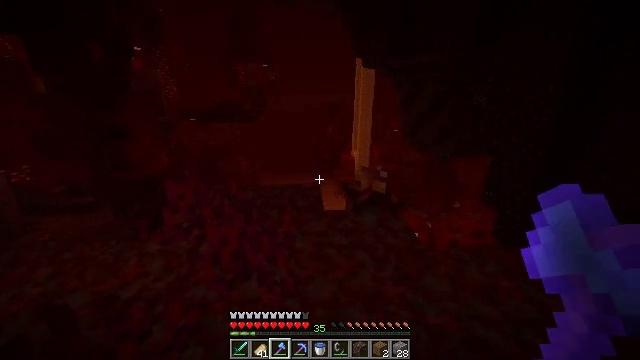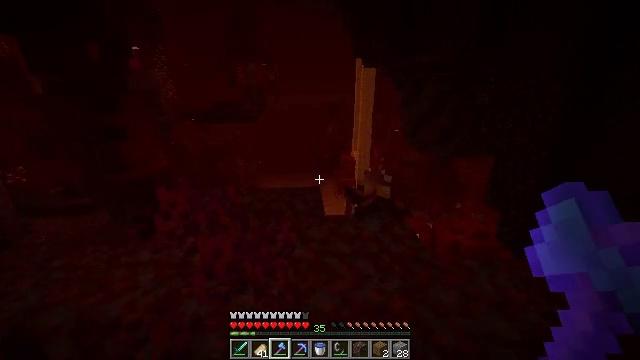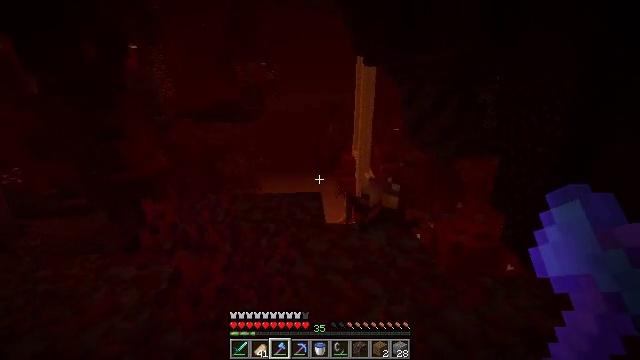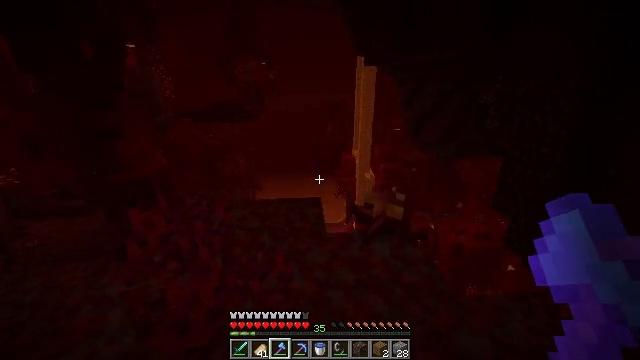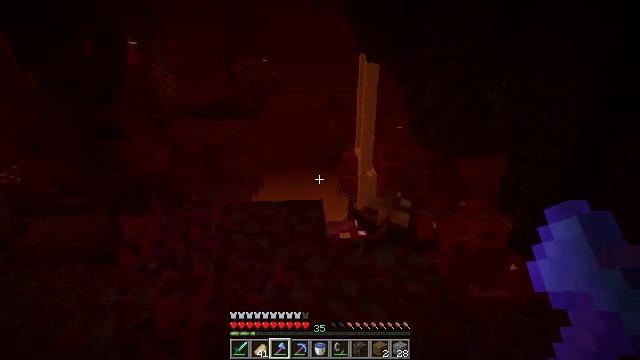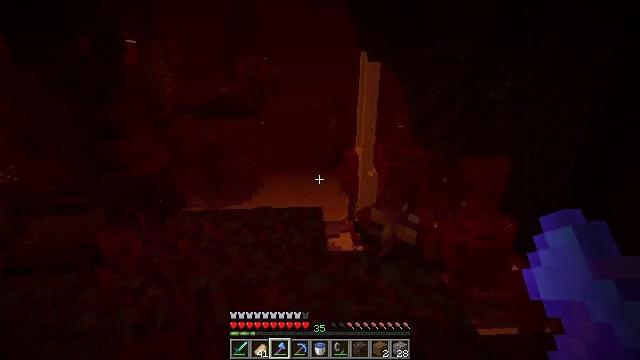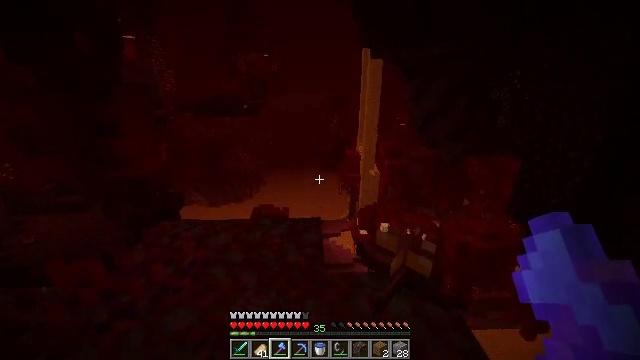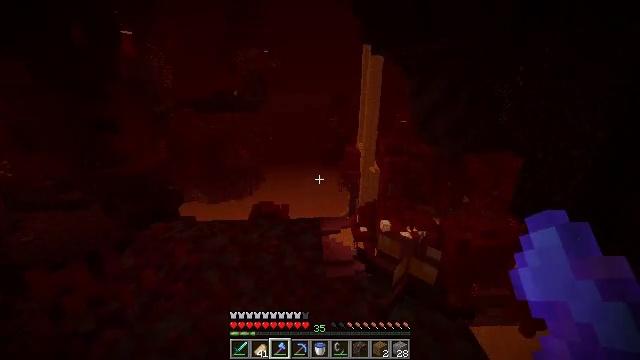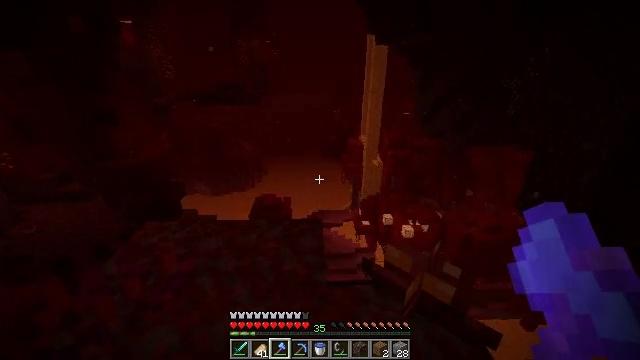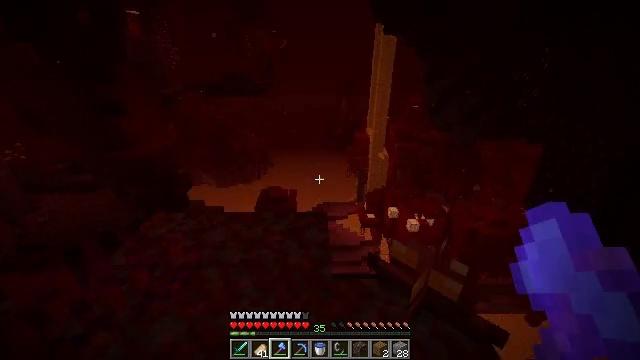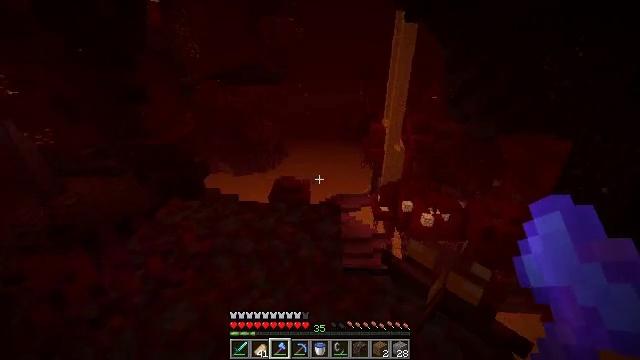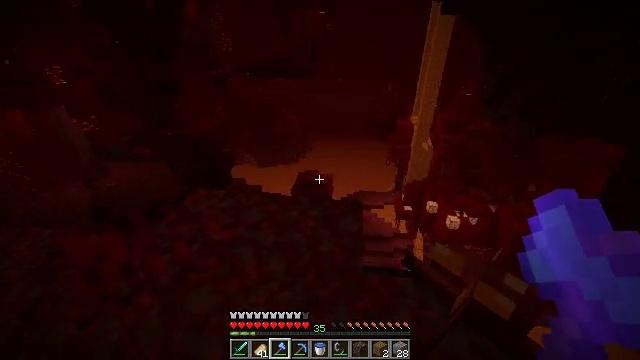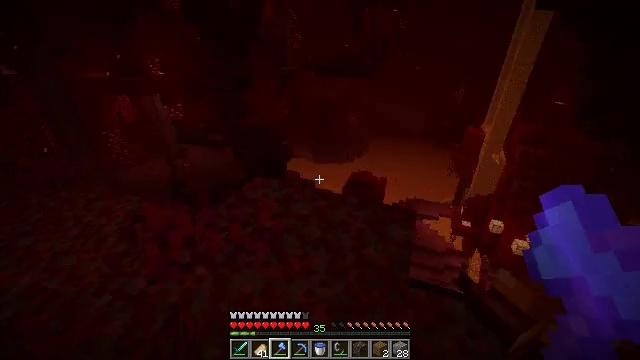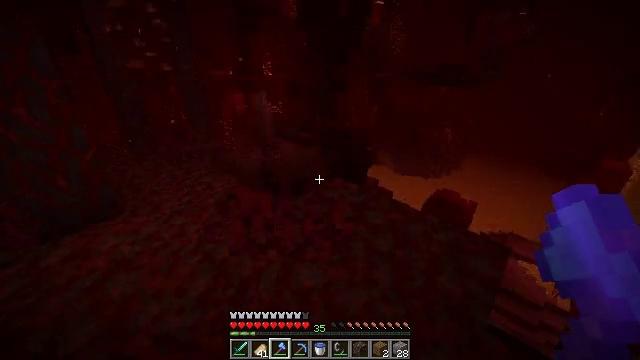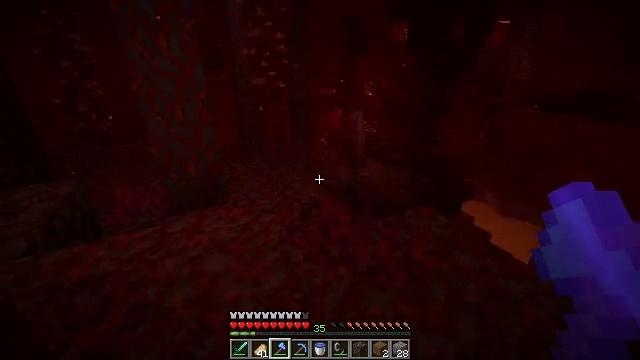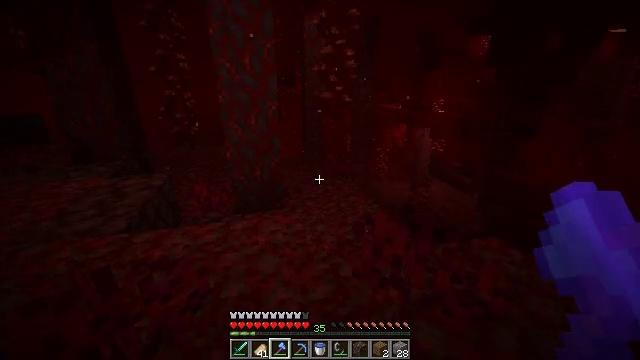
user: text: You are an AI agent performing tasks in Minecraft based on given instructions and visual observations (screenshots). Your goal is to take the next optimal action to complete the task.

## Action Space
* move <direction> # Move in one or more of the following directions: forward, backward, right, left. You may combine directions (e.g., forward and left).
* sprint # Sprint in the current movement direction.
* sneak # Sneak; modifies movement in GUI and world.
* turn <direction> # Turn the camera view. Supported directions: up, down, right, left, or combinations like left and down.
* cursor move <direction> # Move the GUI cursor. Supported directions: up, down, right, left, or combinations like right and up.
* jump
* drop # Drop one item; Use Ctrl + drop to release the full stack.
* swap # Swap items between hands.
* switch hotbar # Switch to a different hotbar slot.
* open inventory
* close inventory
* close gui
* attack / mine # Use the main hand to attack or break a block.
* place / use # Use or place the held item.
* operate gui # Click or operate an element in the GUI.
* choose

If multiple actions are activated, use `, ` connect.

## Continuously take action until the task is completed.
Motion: motion action
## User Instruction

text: Gather soul sand from the Nether.
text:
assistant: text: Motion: move forward
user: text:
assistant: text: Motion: move forward
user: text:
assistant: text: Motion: move forward
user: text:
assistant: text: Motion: move forward
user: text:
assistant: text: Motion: move forward
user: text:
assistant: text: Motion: move forward
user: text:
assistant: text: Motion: move forward
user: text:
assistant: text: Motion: turn down
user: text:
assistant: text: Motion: turn left and down
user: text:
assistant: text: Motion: turn left and down
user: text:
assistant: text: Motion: turn left and down
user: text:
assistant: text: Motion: turn left
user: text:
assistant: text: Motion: turn left and up
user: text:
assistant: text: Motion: turn left and up
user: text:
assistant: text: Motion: turn left and up
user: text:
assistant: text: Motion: turn left and up
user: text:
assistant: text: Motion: turn left
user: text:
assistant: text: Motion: no_op
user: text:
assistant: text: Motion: no_op
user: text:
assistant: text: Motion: no_op
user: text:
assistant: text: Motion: no_op
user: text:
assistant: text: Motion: no_op
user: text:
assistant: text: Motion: no_op
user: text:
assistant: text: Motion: no_op
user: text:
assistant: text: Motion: turn left and up
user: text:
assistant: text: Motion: turn left and up
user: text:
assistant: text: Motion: move forward, turn left and up
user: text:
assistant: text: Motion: move forward, turn left and up
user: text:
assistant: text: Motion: move forward, turn left
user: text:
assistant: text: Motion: move forward